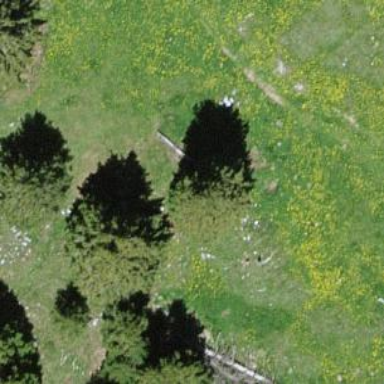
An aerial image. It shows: Evergreen tree with needle-leaved leaves.